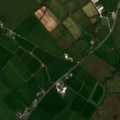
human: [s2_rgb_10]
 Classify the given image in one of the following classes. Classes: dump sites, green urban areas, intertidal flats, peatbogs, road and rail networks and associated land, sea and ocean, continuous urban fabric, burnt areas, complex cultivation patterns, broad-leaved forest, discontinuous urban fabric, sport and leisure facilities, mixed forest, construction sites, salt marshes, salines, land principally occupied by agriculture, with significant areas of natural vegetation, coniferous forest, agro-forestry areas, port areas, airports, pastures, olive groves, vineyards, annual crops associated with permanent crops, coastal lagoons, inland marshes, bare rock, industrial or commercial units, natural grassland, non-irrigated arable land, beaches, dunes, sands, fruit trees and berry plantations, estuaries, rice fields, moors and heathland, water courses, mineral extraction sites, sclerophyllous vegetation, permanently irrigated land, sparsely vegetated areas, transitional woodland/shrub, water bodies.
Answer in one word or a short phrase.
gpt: pastures